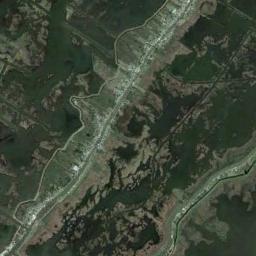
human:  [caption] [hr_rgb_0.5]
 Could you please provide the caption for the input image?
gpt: There are many roads on the wetlands .

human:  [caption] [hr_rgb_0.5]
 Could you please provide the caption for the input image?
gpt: Half of the area in this wetland is bare land .

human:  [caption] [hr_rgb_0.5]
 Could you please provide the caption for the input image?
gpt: Brown trivial bare land in the river in a wetland .

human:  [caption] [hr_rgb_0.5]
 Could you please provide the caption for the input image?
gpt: The wetland consists of bare land and green plants .

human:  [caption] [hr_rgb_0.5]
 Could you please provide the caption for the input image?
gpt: There are buildings and roads near the wetland .